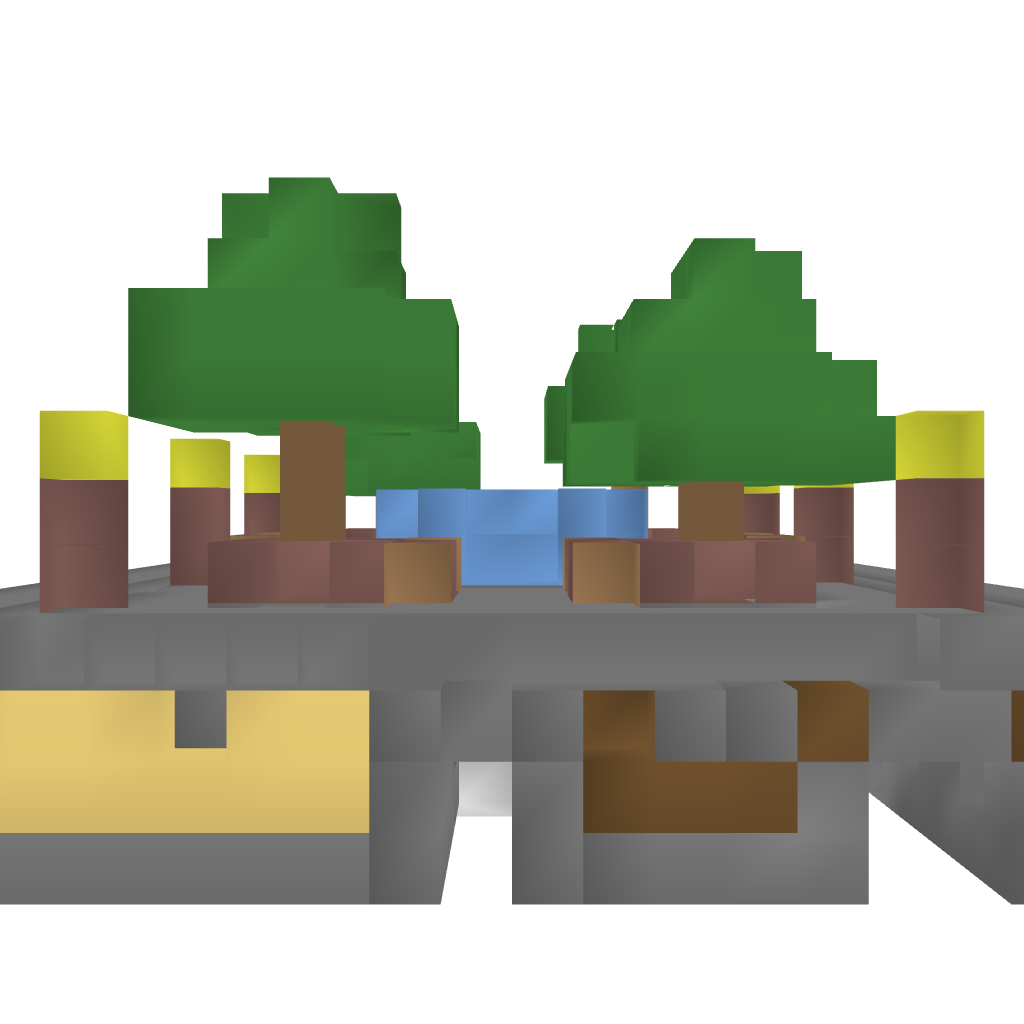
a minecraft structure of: Square (updated) bad low quality